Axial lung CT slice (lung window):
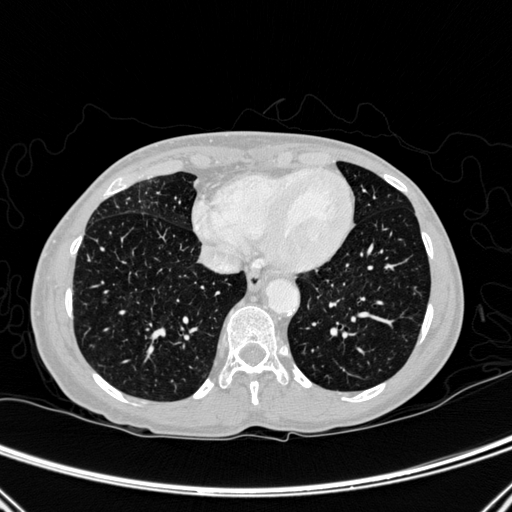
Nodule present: no